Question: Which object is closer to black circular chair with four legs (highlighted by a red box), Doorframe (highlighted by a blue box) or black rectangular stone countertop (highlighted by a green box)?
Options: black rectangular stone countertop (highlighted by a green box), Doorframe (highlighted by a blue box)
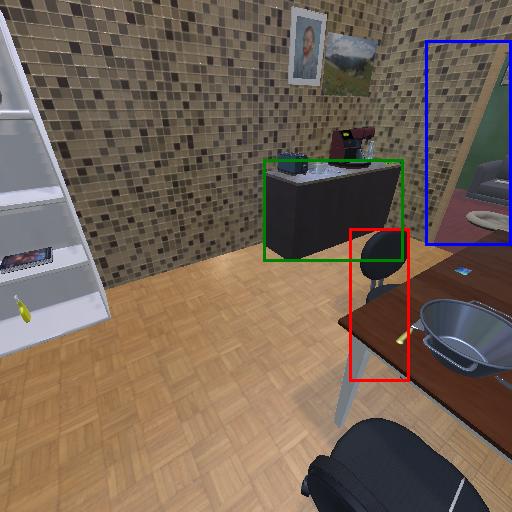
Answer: black rectangular stone countertop (highlighted by a green box)